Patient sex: F
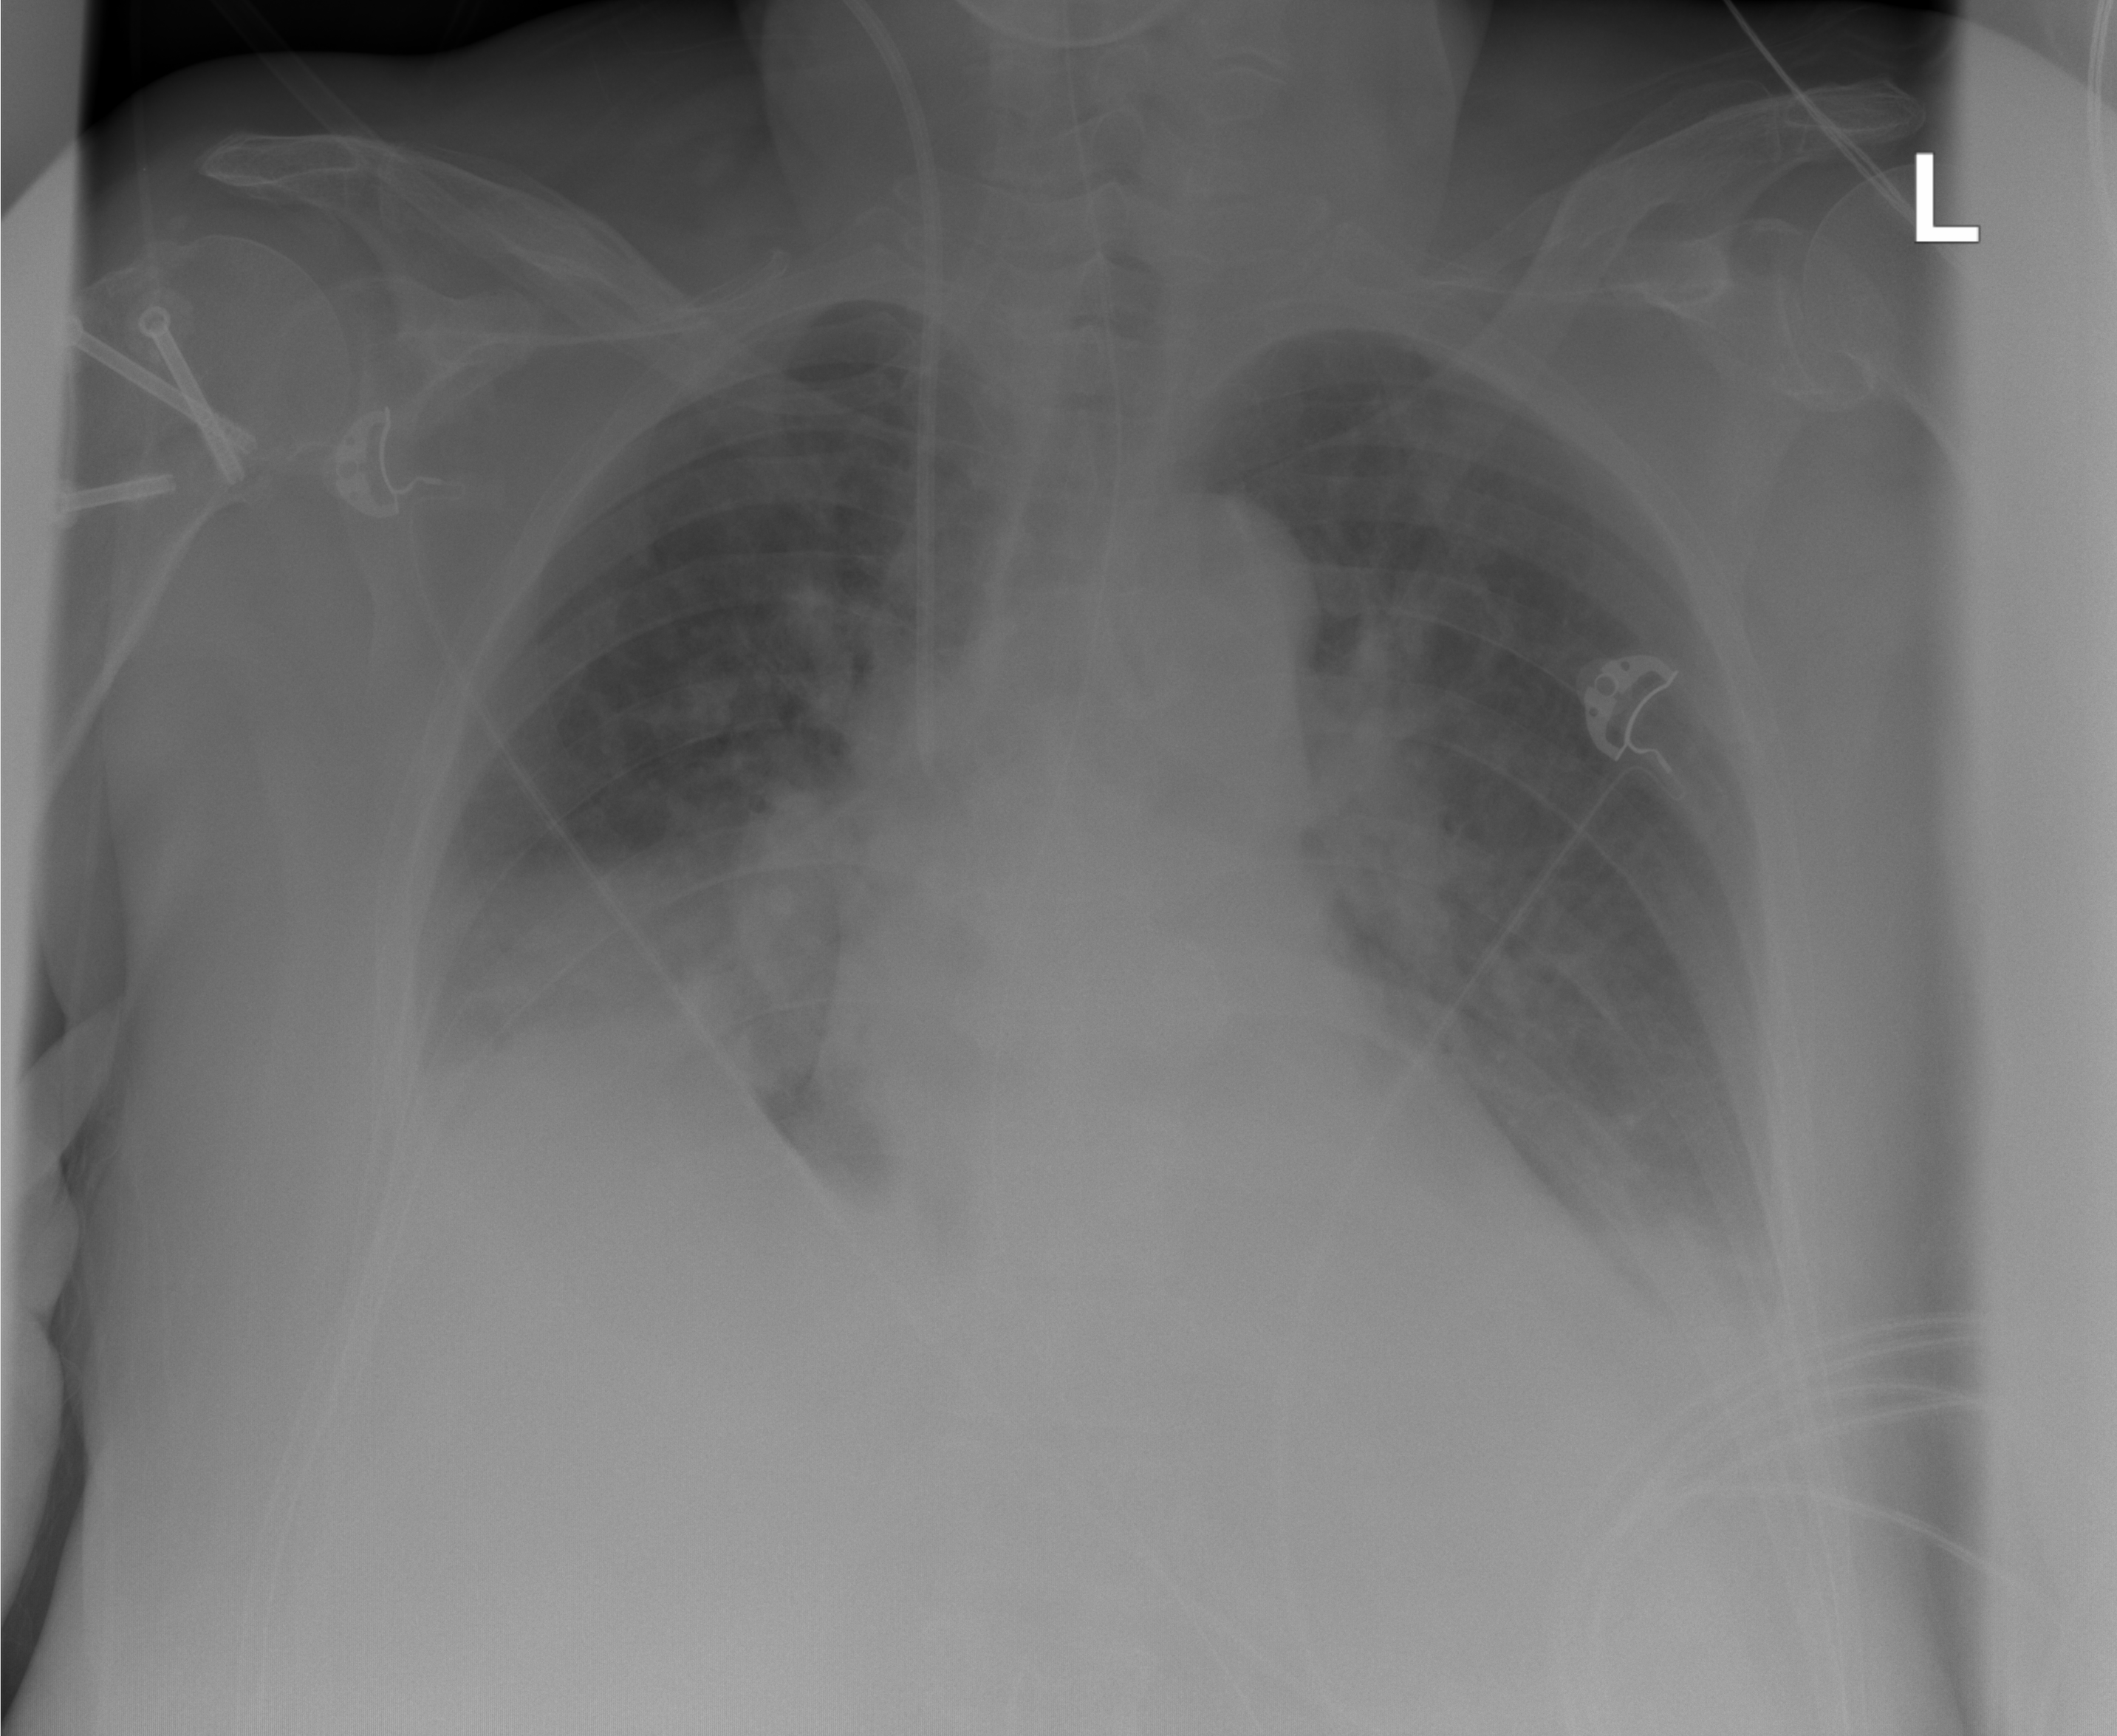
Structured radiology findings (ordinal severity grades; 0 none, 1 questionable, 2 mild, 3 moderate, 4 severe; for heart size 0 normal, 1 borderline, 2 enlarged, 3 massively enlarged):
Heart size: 0
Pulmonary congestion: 2
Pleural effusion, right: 1
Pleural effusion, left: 2
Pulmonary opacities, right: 2
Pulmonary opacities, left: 2
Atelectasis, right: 2
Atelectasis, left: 0